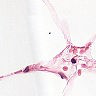
Metastatic tissue present: no